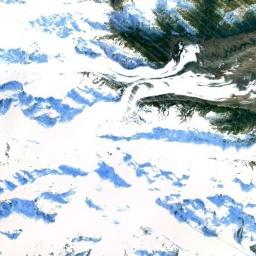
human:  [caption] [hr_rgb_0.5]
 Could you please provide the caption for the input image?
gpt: A snow-covered mountain covered in large areas .

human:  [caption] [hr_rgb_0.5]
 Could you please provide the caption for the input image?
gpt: A lot of snow is on the snowberg .

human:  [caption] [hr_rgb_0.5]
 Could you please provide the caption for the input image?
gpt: The snowberg is covered with glaciers .

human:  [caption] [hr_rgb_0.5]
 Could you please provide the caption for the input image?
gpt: The snow berg is consist of green plants,Bare land and white snow .

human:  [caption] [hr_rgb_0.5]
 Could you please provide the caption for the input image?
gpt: There are much snow and some green land on the snowberg .